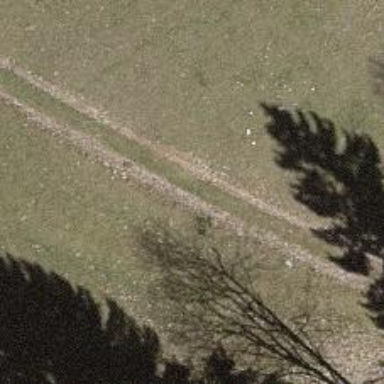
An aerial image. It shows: Track with grade 3 tracktype.